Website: apple
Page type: address-validator
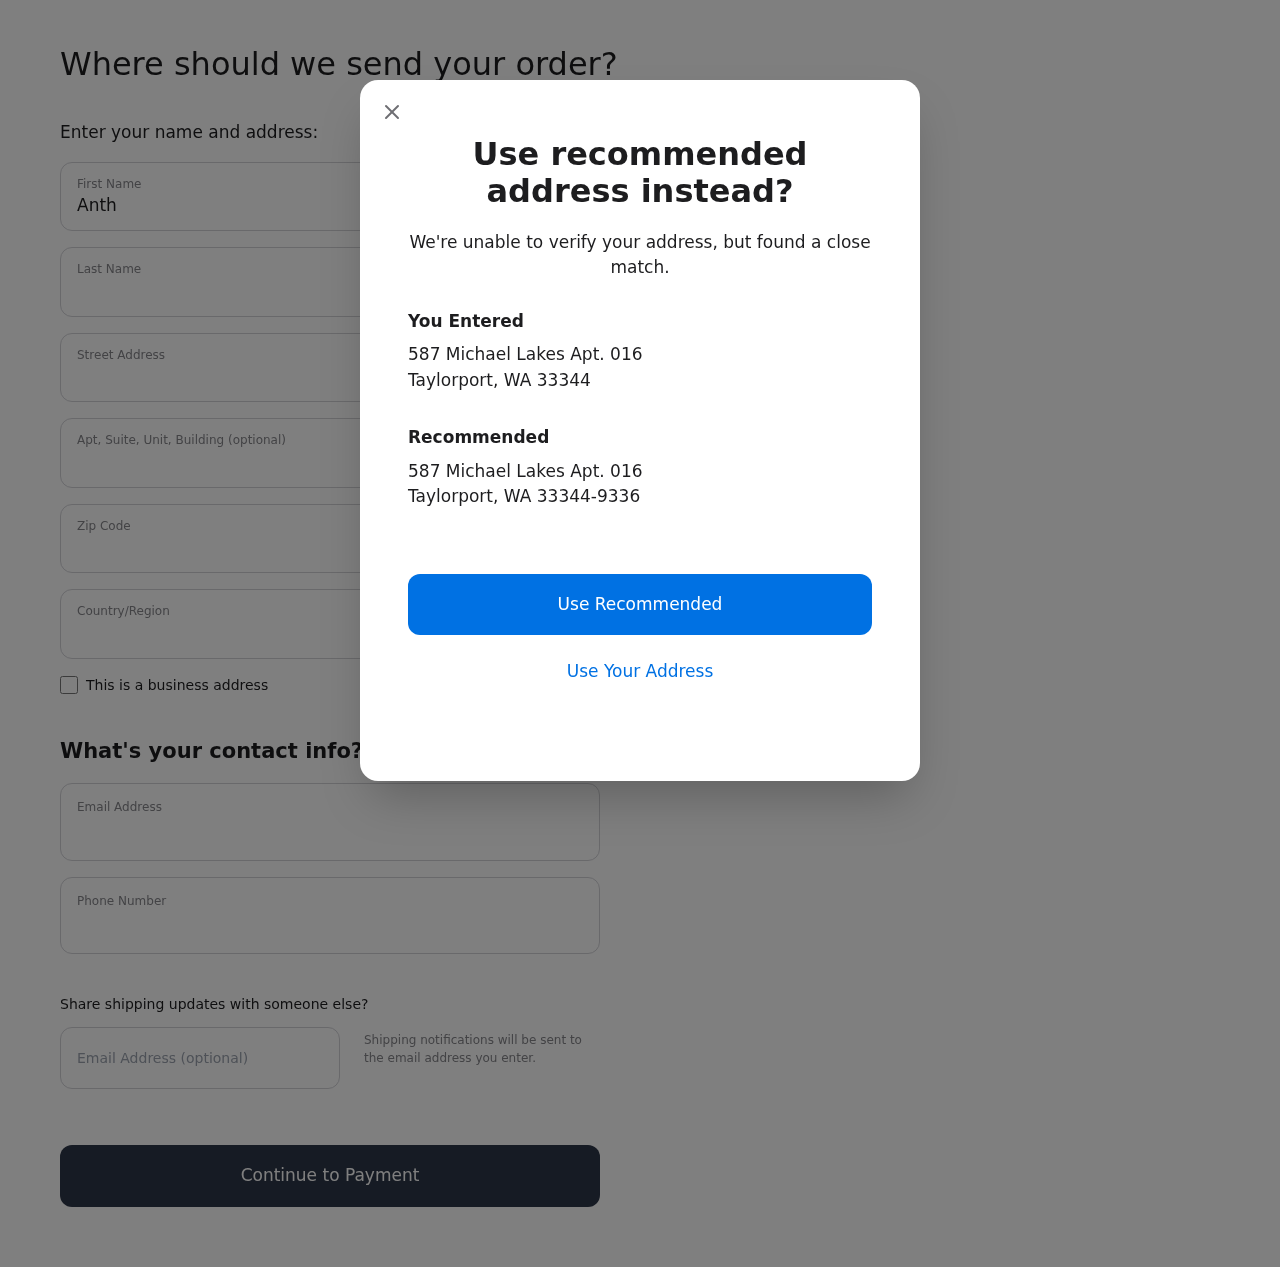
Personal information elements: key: PII_CITY
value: Taylorport
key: PII_COUNTRY
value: United States
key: PII_EMAIL
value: aedwards@gmail.com
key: PII_FIRSTNAME
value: Anthony
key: PII_GIFT_EMAIL
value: donnagonzalez@gmail.com
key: PII_LASTNAME
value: Edwards
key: PII_PHONE
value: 4328931757
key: PII_POSTCODE
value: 33344
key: PII_POSTCODE_FULL
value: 33344-9336
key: PII_STATE_ABBR
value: WA
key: PII_STREET
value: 587 Michael Lakes Apt. 016
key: PII_STREET2
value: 587 Michael Lakes Apt. 016
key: PII_STREET2
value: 94906 Nancy Mews
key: PII_CITY2
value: Taylorport
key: PII_STATE_ABBR2
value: WA